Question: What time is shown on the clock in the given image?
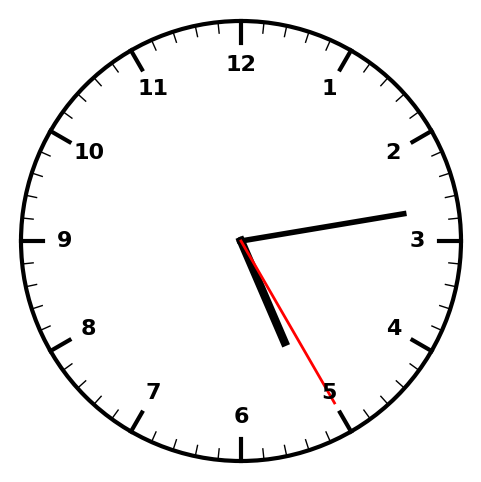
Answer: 05:13:25